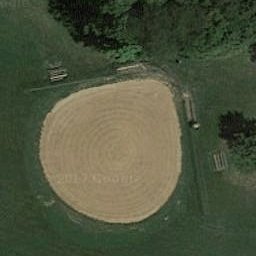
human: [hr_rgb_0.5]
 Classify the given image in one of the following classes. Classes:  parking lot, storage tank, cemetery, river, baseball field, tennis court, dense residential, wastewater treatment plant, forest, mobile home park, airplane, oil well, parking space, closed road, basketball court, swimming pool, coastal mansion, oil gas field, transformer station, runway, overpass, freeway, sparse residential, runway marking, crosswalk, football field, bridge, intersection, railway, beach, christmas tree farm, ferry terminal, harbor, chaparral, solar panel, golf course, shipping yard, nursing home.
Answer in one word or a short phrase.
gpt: baseball field